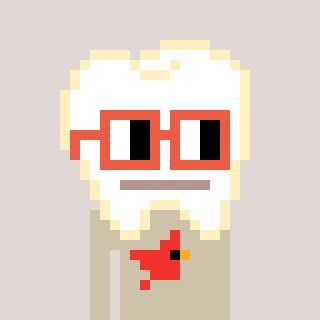
a pixel art character with square orange glasses, a tooth-shaped head and a bege-colored body on a warm background